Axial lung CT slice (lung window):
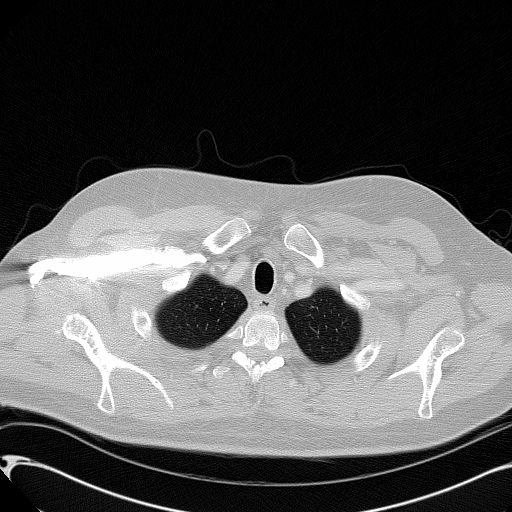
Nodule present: no